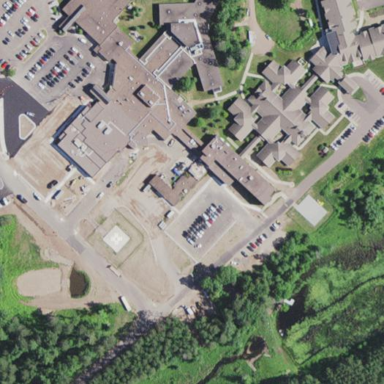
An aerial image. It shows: Healthcare facility identified as hospital.